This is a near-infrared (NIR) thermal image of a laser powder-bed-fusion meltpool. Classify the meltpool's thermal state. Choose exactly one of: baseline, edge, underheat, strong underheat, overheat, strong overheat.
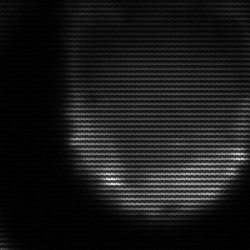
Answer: edge